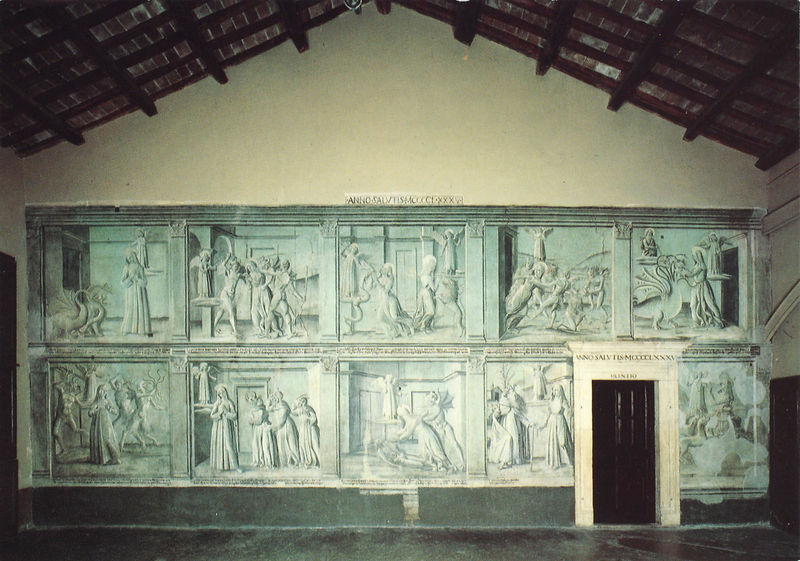
Titel: Rom, Monastero di Tor de’ Specchi, Fresken
Künstler: Benozzo Gozzoli
Standort: Rom, Via del Teatro di Marcello, Monastero di Tor de’ Specchi  (EU - I - Latium)
Schlagwörter: kampf, frauen, menschen, frau, holz, marmor, säulen, tür, dach, haus, tier, wand, geschichte, rahmen, sockel, stein, felder, vögel, kirche, boden, tanzen, engel, relief, schrift, bilder, giebel, grisaille, figuren, balken, jahreszahl, foto, fotografie, antike, kloster, text, nonne, dachstuhl, pfau, gänse, holzdecke, rom, fries, gesims, teufel, heilige, register, maria, szenen, drachen, grabmal, mamor, monster, hochrelief, latein, fires, tafeln, sagen, anno, reliefe, gebääude, nschein, dachtsuhl, weißer mamor